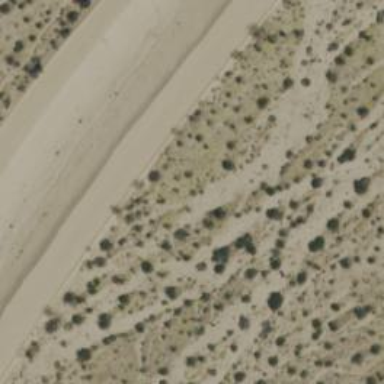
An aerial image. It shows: Track road with embankment.